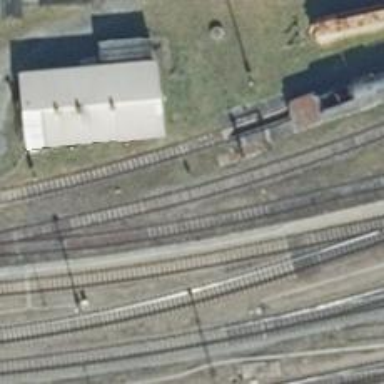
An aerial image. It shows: Railway yard used for servicing trains.